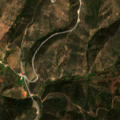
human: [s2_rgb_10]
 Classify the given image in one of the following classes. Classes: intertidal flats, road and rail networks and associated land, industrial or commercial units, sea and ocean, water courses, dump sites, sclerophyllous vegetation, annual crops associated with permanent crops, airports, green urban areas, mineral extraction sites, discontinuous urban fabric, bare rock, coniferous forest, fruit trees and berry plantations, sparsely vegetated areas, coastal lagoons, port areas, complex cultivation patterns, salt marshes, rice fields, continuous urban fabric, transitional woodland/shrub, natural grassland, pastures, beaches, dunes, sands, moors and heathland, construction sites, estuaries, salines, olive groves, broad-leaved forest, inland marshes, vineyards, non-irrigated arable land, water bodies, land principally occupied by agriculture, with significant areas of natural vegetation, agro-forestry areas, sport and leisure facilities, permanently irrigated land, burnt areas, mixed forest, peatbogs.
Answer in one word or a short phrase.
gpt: complex cultivation patterns, broad-leaved forest